This is a demodulated (Hilbert-envelope) spectrum computed from a bearing vibration snapshot; the dashed markers indicate where each bearing fault type would appear (BPFO, BPFI, BSF, FTF). Determine the bearing's health state. Answer with exactly one of: normal, inner_race, outer_race, ball.
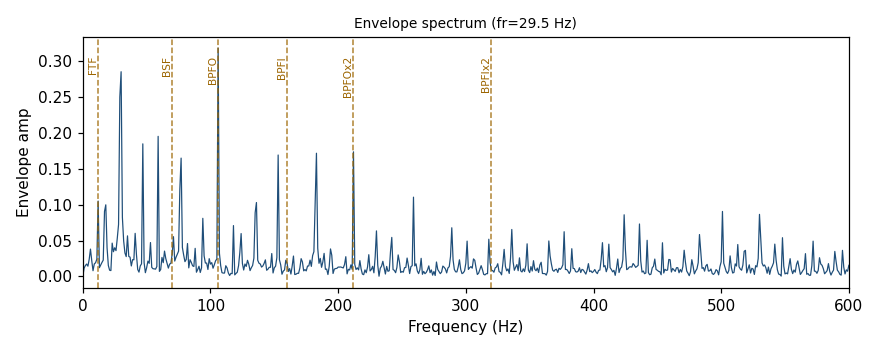
Answer: outer_race